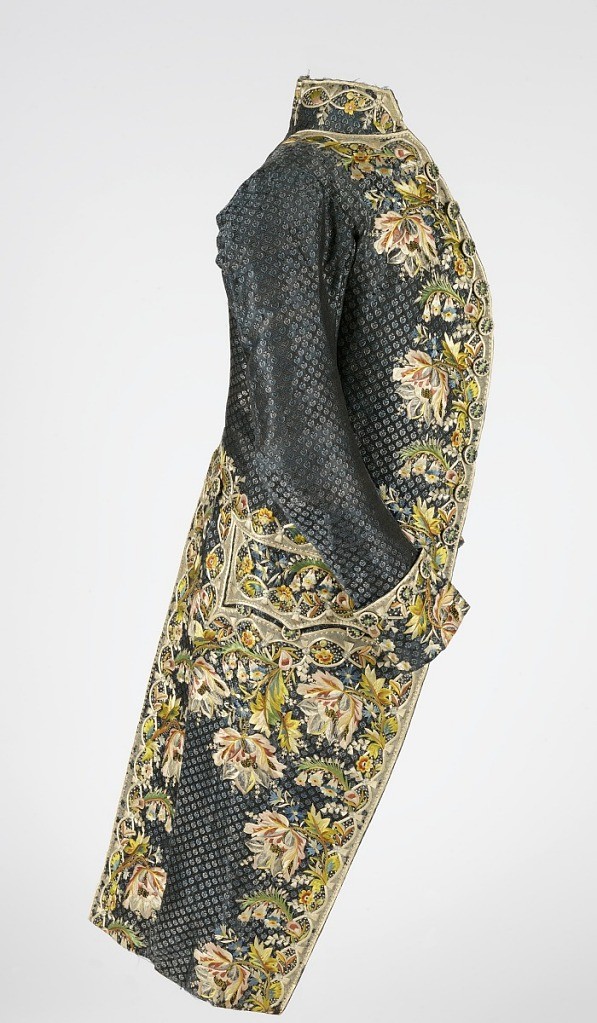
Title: Coat
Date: ca. 1790
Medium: silk embroidery on silk foundation, silk lining Technique: embroidered in satin, surface satin, stem and knot stitches with appliqué on plain weave foundation with supplementary warp and weft patterning; twill lining Label: silk compound weave embroidered and appliquéd with silk
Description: Man's coat of blue and black patterned silk with large-scale floral embroidery in polychrome silks with appliqué of silk and silk net. Deep borders of embroidery at the center front edges, back vent, pocket flaps and sleeve cuffs. With matching covered buttons; modern machine-lace at cuffs. Lined with white silk twill.